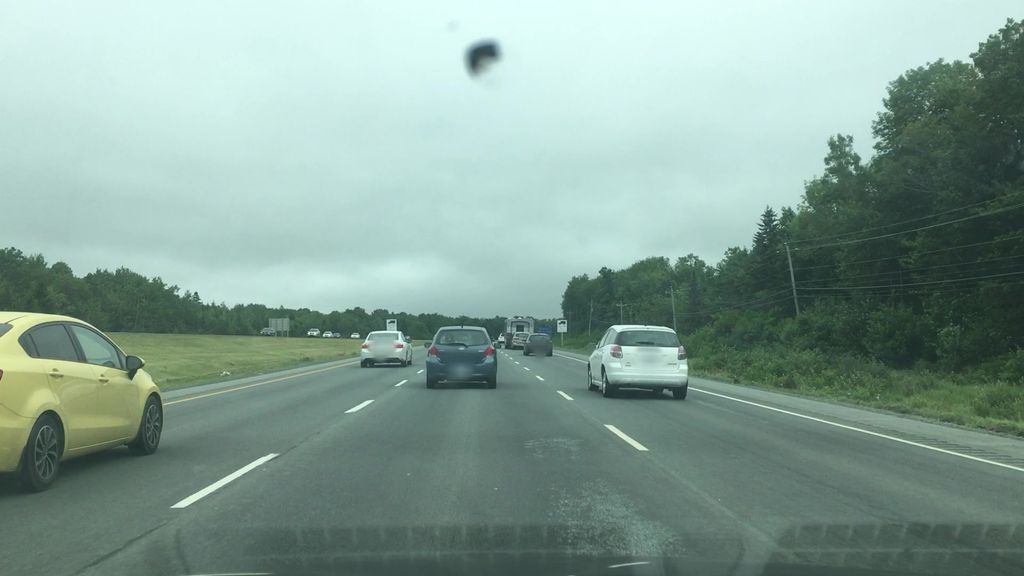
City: halifax